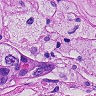
Metastatic tissue present: yes